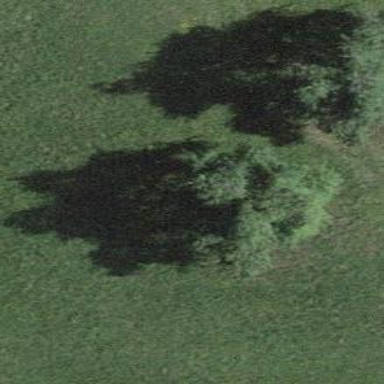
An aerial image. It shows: Single tag "natural: tree."